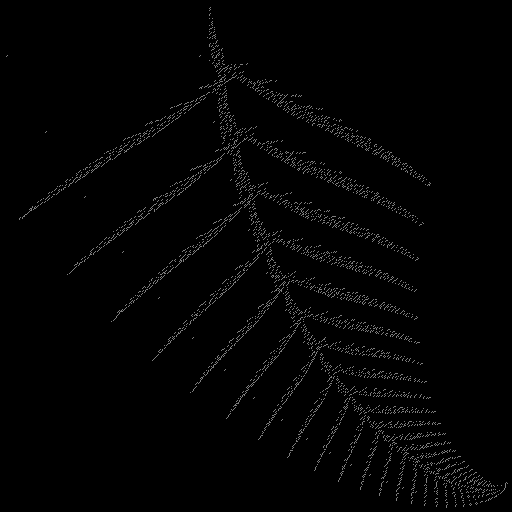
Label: deerfern